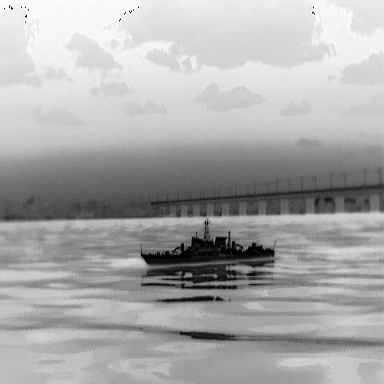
There is a warship in the infrared image.